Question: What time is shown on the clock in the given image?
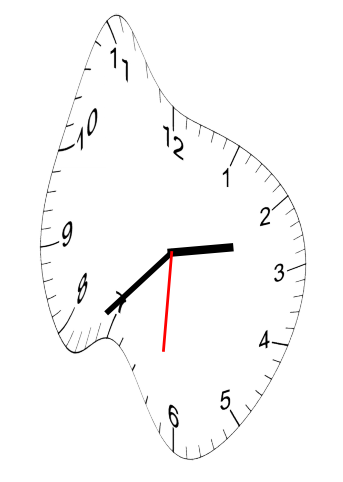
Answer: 02:37:31